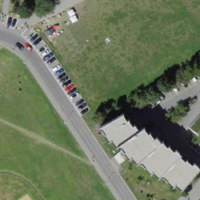
EUNIS habitat code: 53
Species observed at this site:
Phoenicurus ochruros
Alnus alnobetula
Passer domesticus